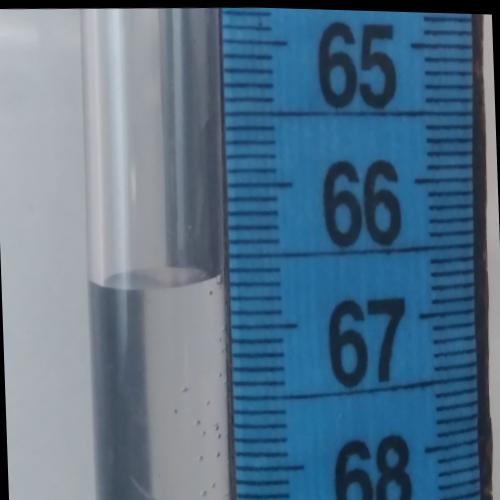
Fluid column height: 66.7 cm